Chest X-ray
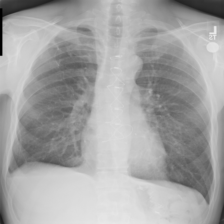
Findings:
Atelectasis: negative
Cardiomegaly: negative
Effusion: negative
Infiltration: negative
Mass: negative
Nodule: negative
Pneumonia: negative
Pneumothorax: negative
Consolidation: negative
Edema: negative
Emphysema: negative
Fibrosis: negative
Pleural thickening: negative
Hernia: negative